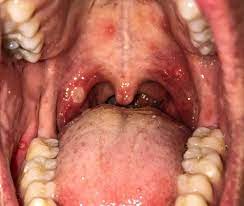
Condition: Mouth Ulcer